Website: crate-barrel
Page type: customer-info-address
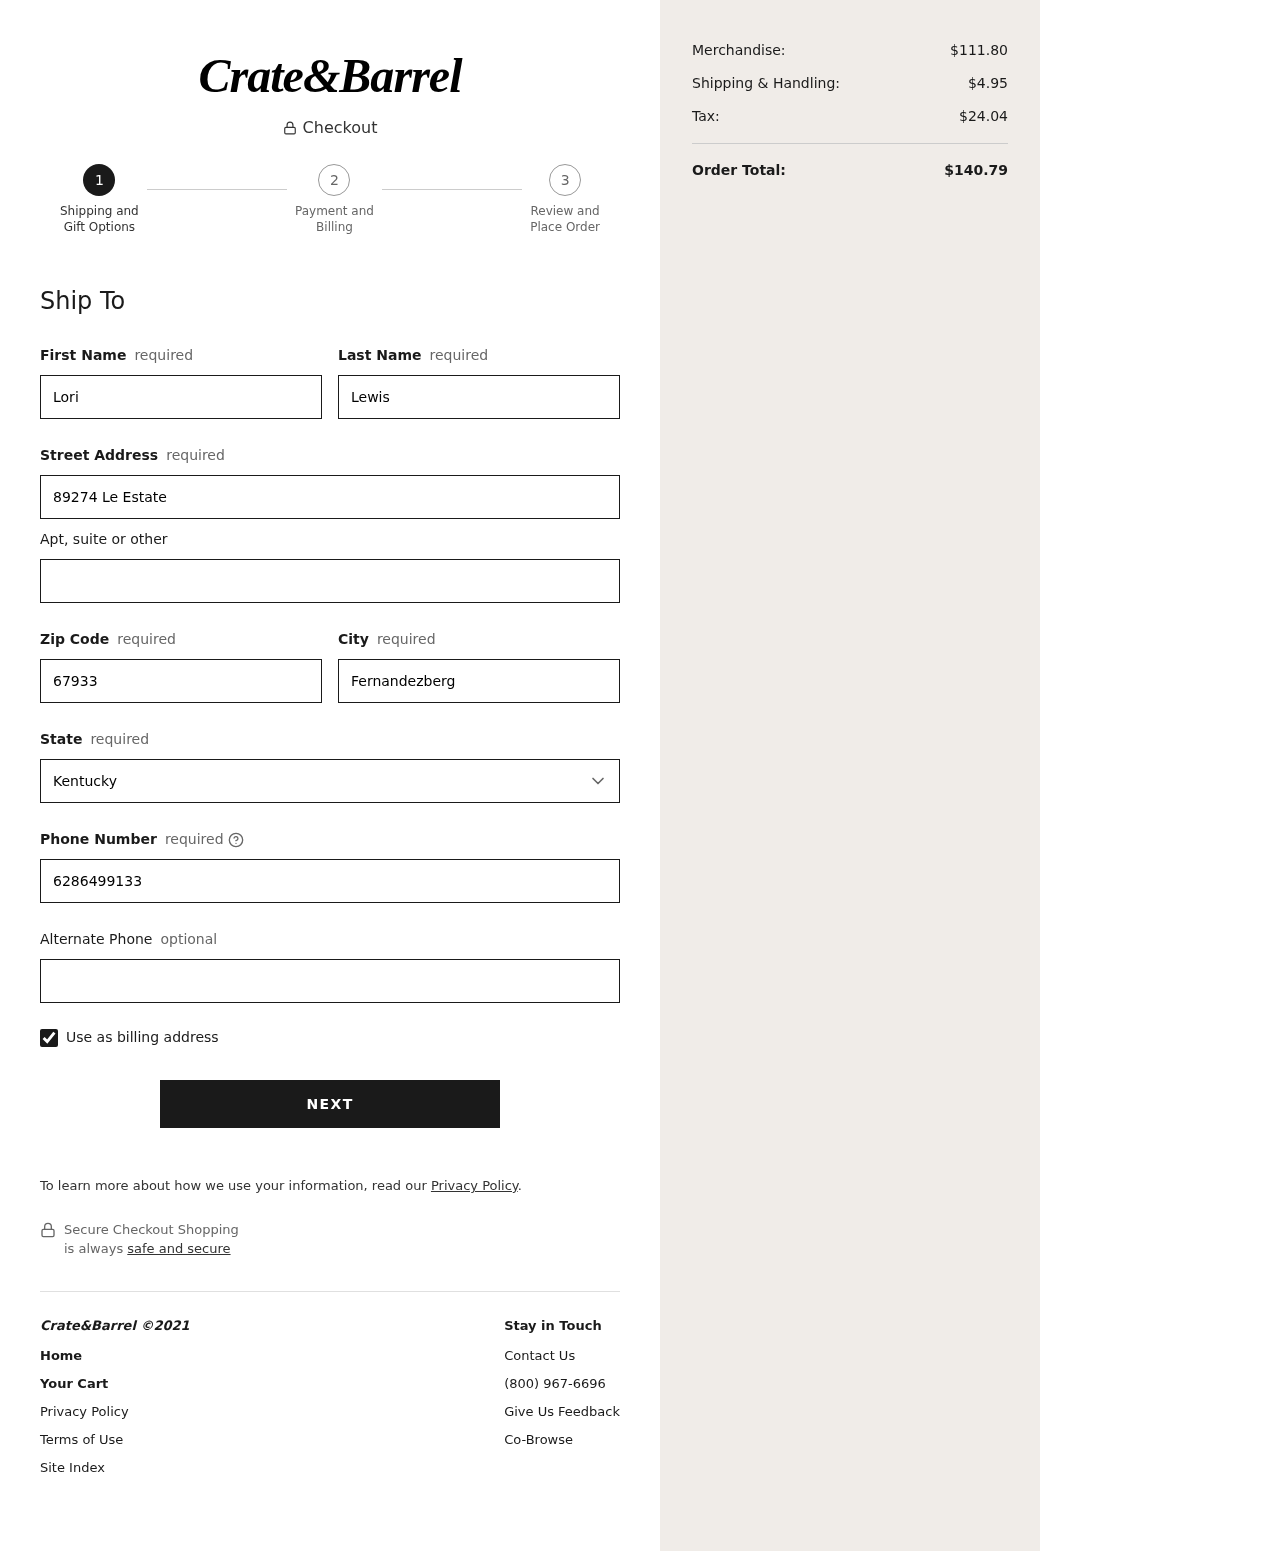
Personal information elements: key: PII_STATE
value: Kentucky
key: PII_FIRSTNAME
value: Lori
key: PII_LASTNAME
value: Lewis
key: PII_STREET
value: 89274 Le Estate
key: PII_POSTCODE
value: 67933
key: PII_CITY
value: Fernandezberg
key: PII_PHONE
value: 6286499133
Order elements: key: ORDER_SUBTOTAL
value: $111.80
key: ORDER_SHIPPING_COST
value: $4.95
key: ORDER_TAX
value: $24.04
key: ORDER_TOTAL
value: $140.79